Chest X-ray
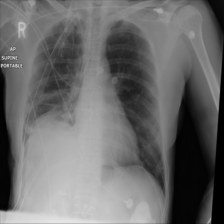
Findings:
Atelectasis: positive
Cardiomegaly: negative
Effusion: negative
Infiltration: negative
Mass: negative
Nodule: negative
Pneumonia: negative
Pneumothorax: negative
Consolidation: negative
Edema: negative
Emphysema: positive
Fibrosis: negative
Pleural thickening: negative
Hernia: negative